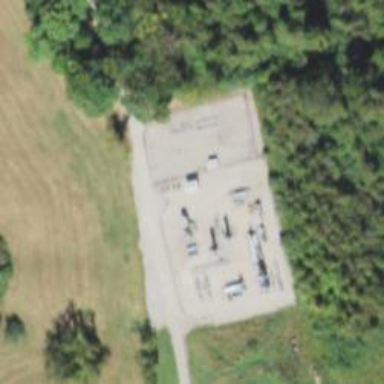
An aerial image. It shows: Storage tank that is man-made.